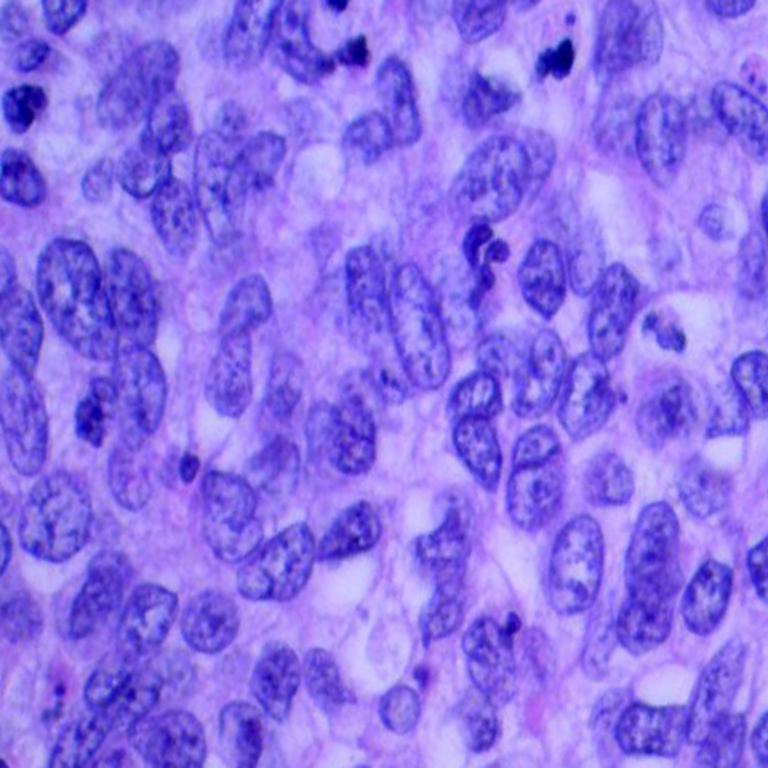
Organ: lung
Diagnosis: squamous carcinomas